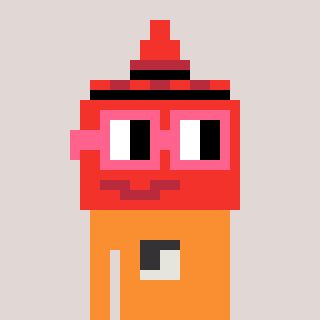
a pixel art character with square pink glasses, a ketchup-shaped head and a orange-colored body on a warm background